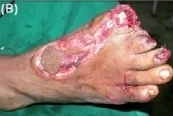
(B) Reverse FDMA flap being elevated.
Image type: medical_photograph (other_medical_photograph)